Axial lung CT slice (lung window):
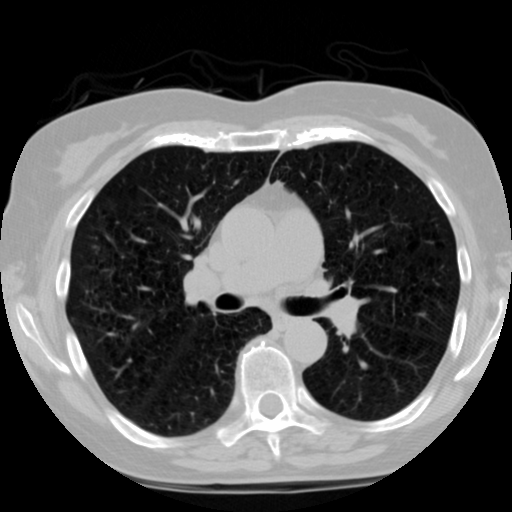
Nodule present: no